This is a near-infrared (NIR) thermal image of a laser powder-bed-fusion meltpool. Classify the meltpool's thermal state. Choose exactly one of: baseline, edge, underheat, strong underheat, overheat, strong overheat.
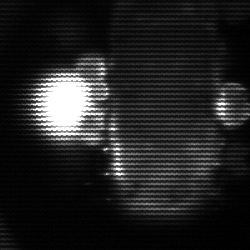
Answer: strong underheat